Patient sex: M
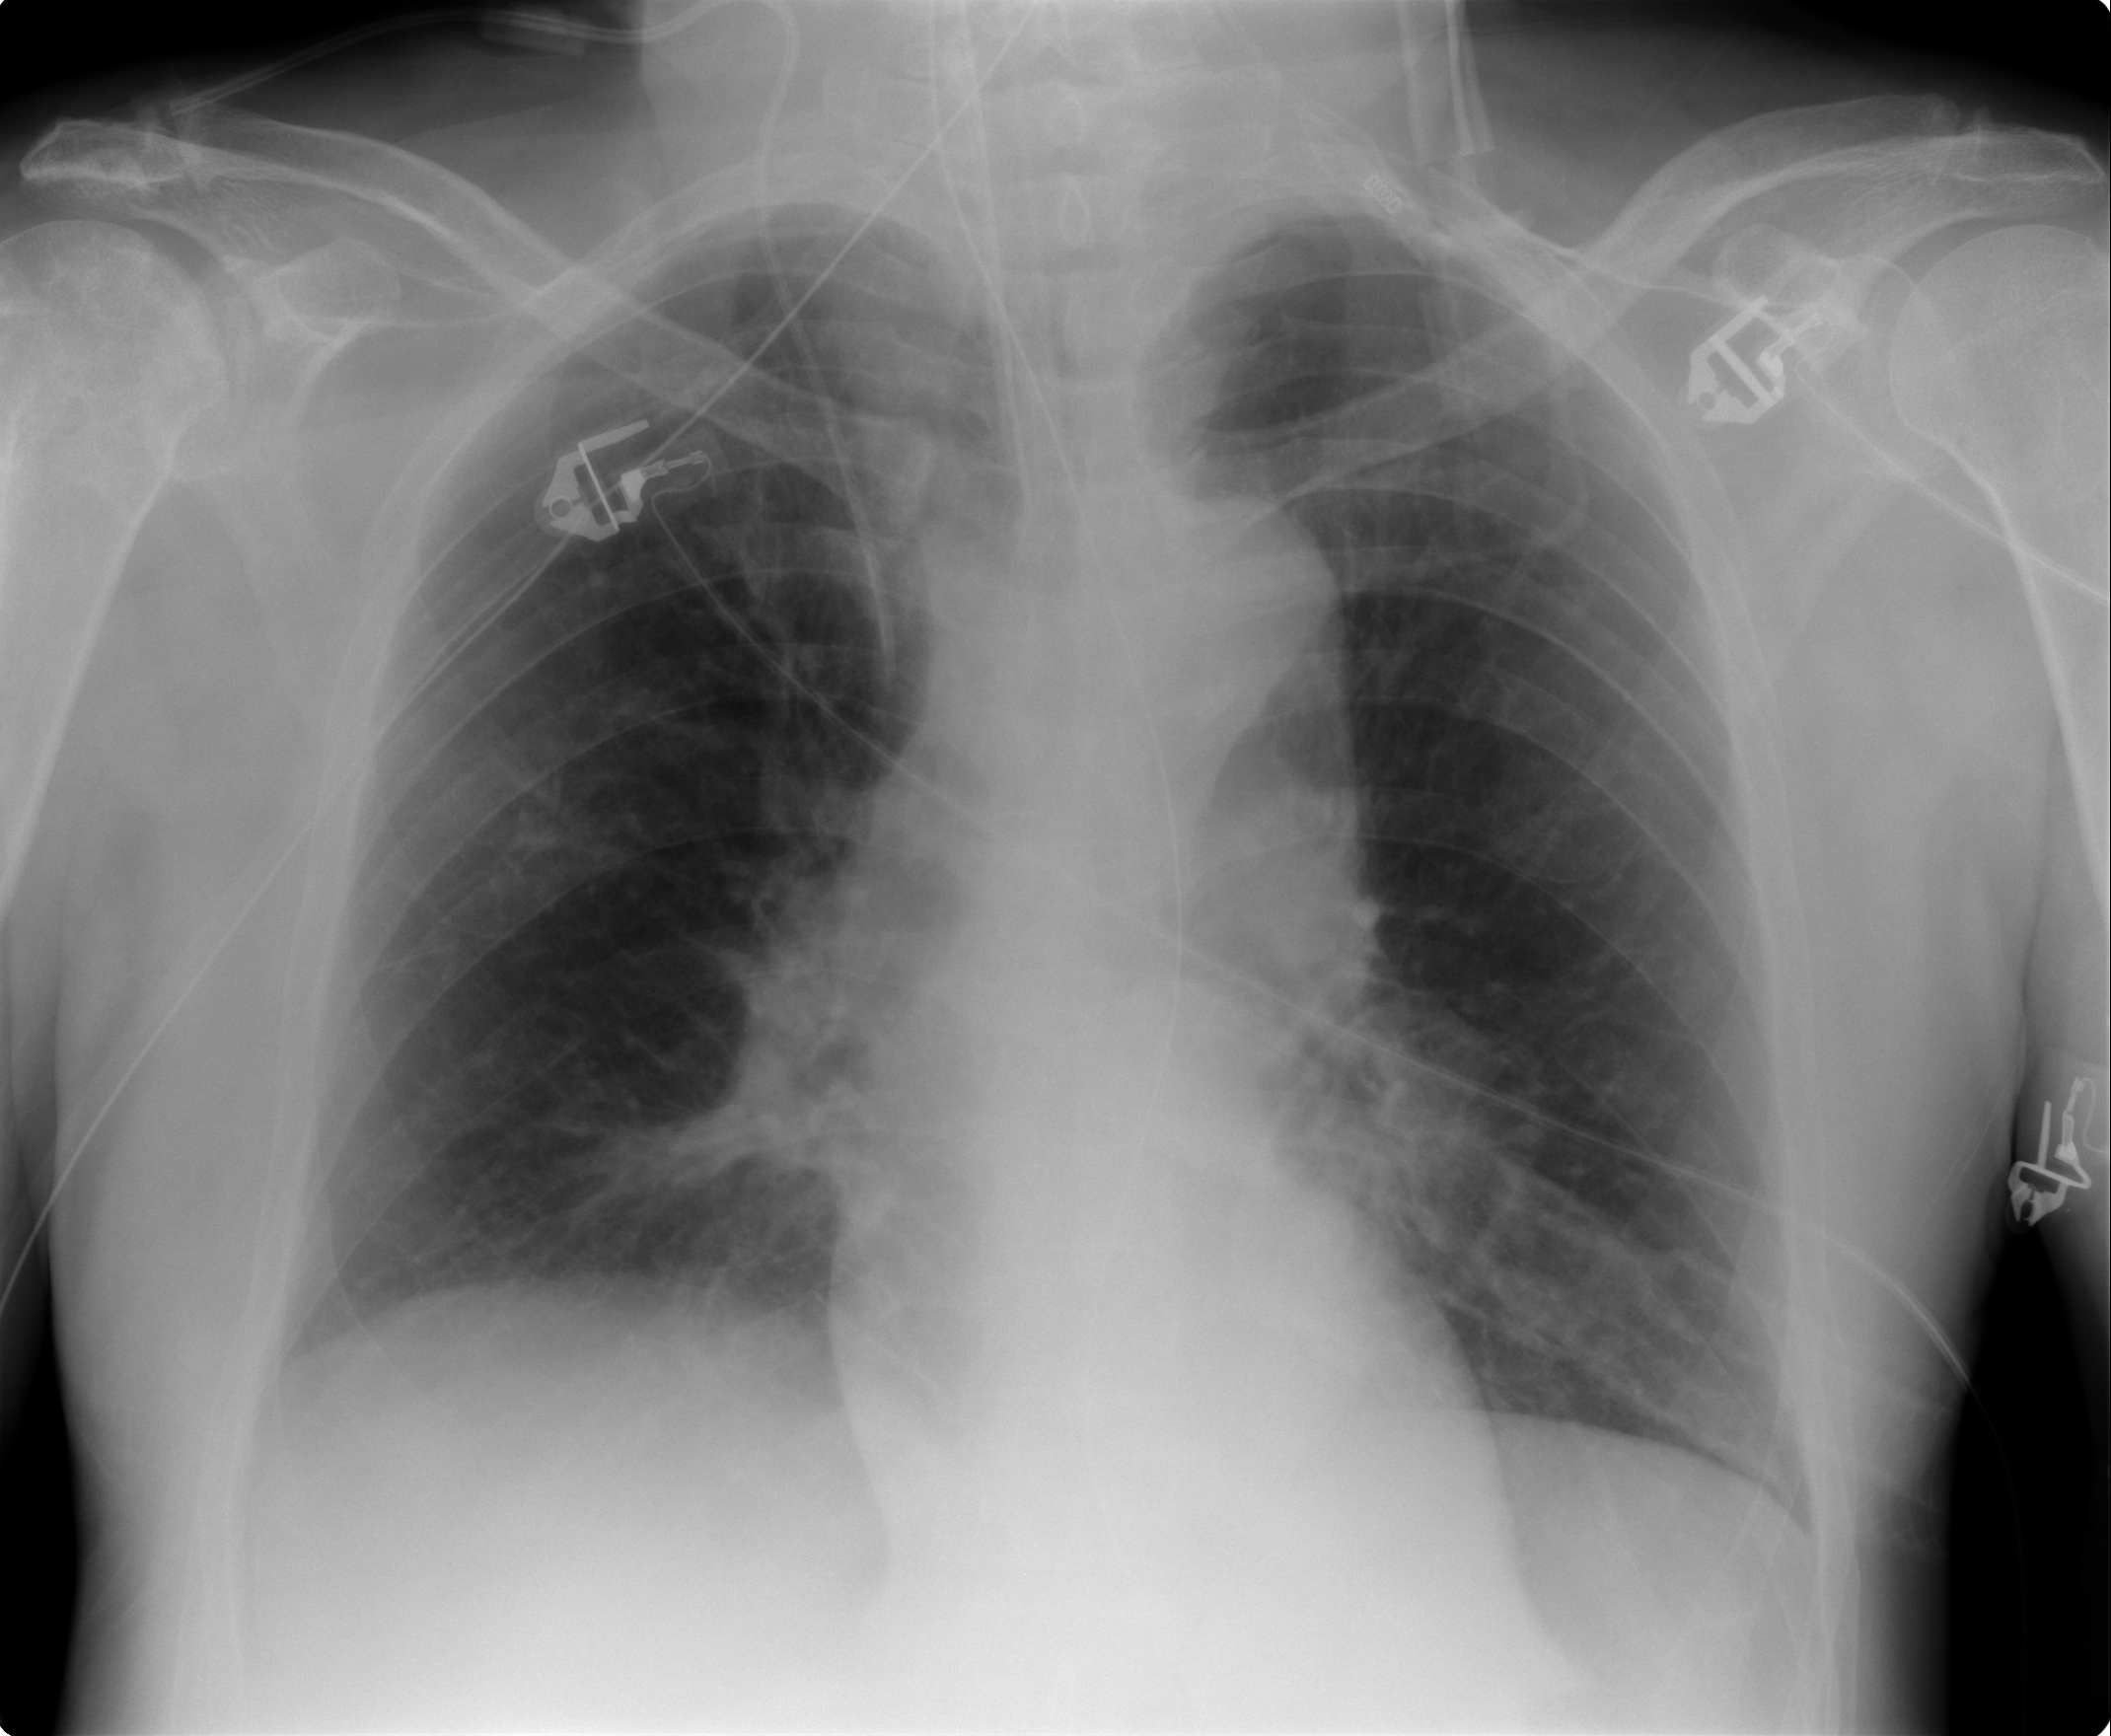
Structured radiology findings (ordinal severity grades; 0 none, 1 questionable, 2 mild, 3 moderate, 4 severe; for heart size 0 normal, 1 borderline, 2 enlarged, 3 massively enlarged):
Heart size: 0
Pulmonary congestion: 1
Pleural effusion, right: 0
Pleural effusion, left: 0
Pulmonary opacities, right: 0
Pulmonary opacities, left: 0
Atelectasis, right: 2
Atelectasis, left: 0